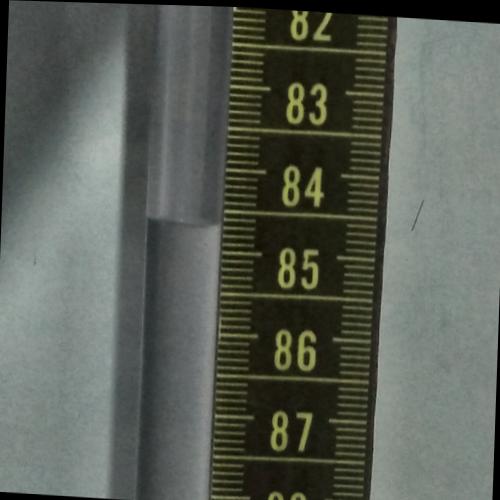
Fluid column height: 84.7 cm